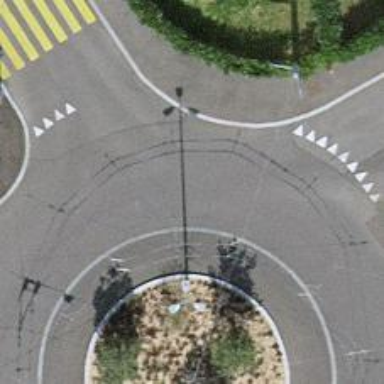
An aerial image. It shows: Tertiary road with asphalt surface leading to roundabout. The road has trolley wires.